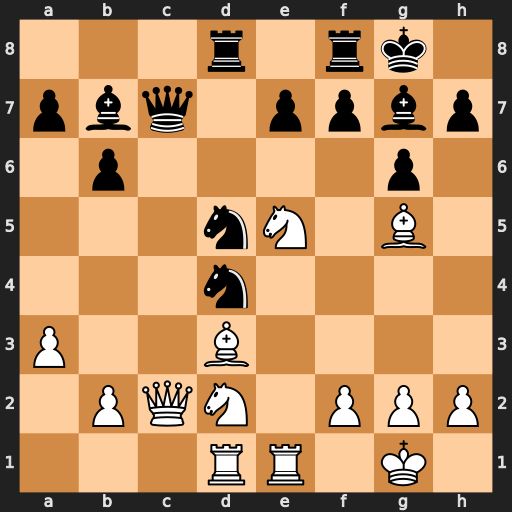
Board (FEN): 3r1rk1/pbq1ppbp/1p4p1/3nN1B1/3n4/P2B4/1PQN1PPP/3RR1K1
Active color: w
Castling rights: -
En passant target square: -
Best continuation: Qxc7 Nxc7 Bxe7